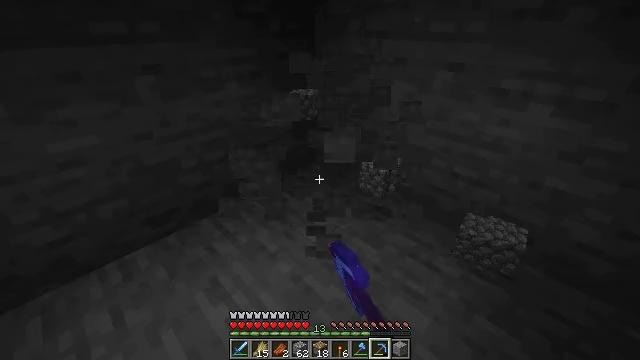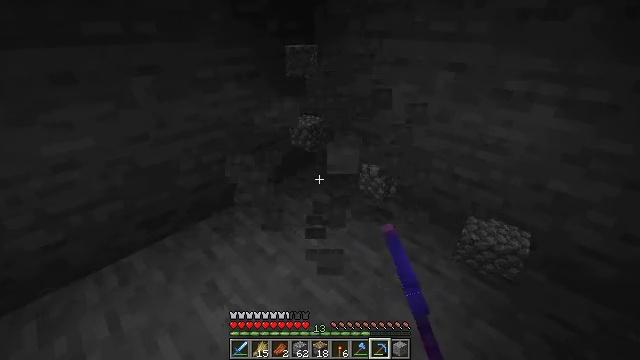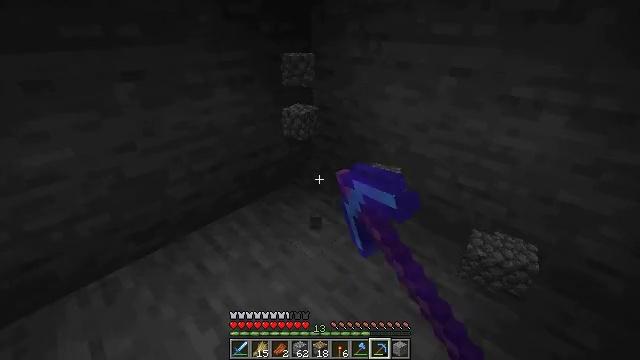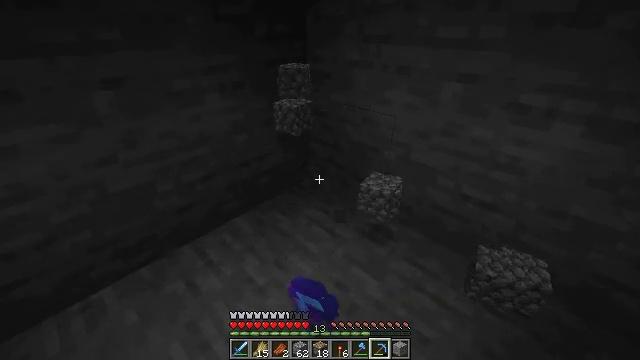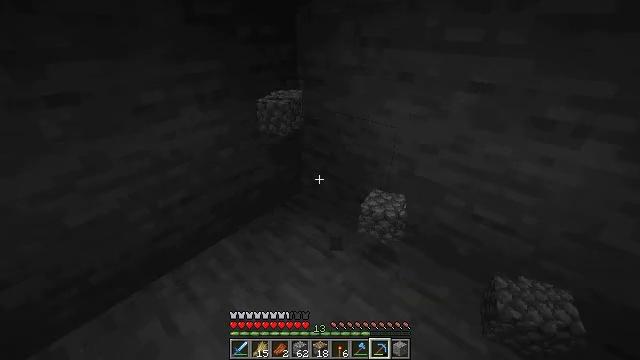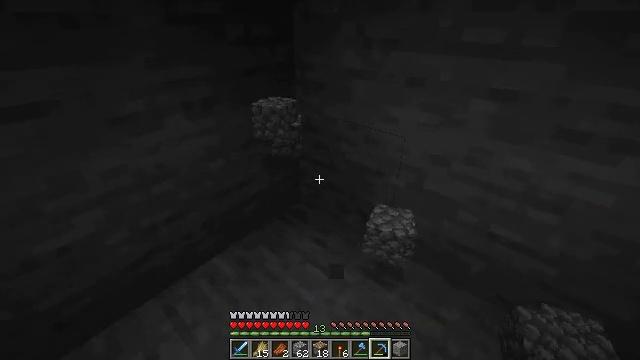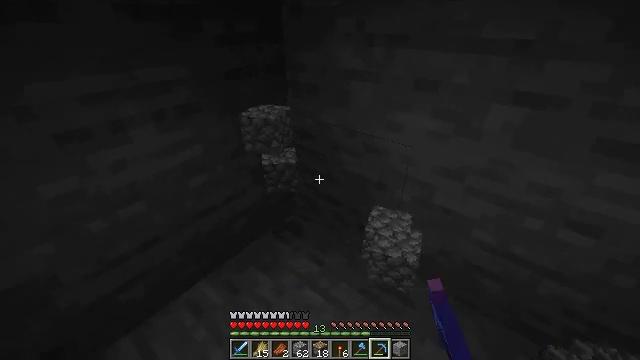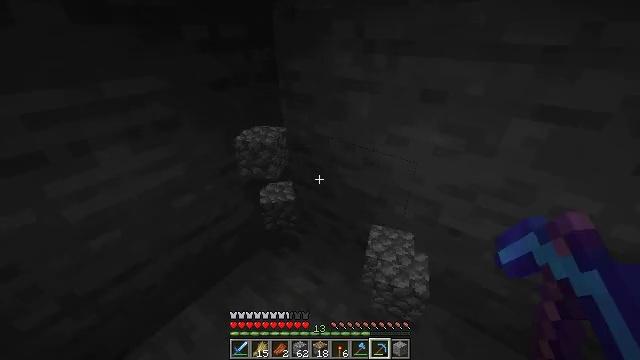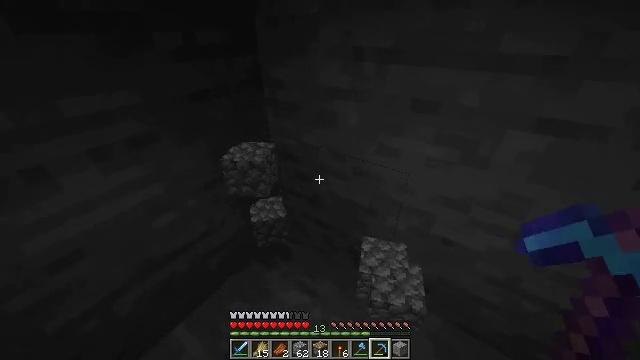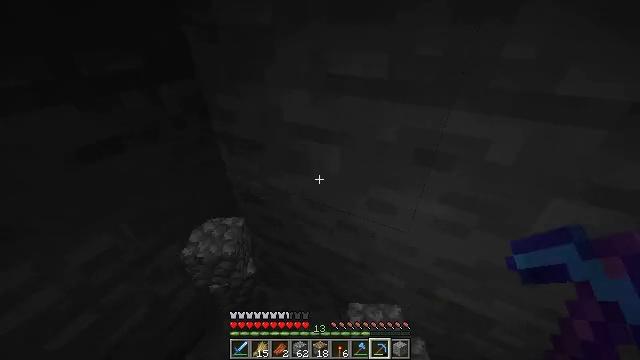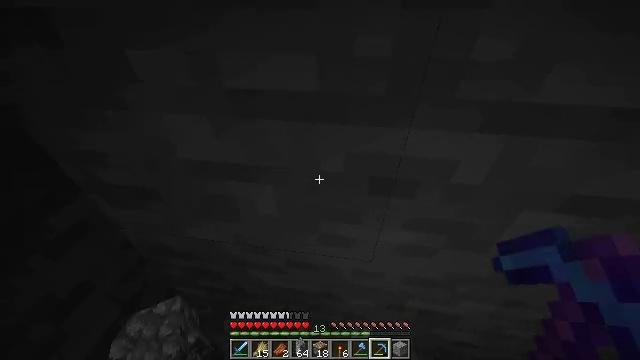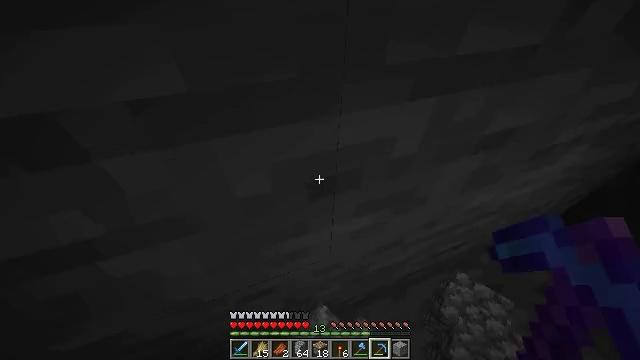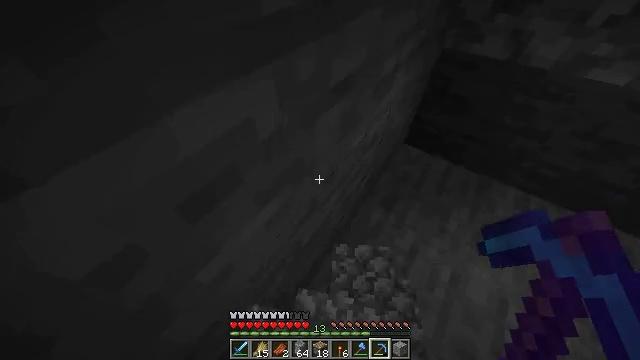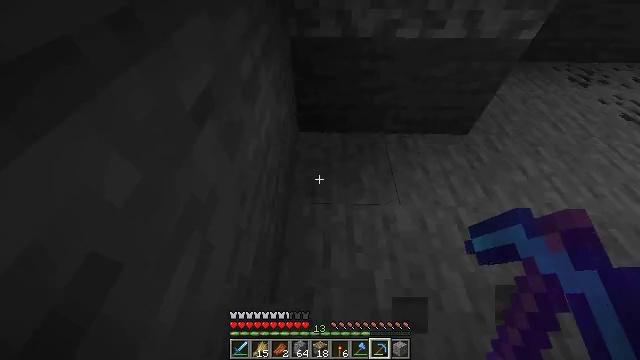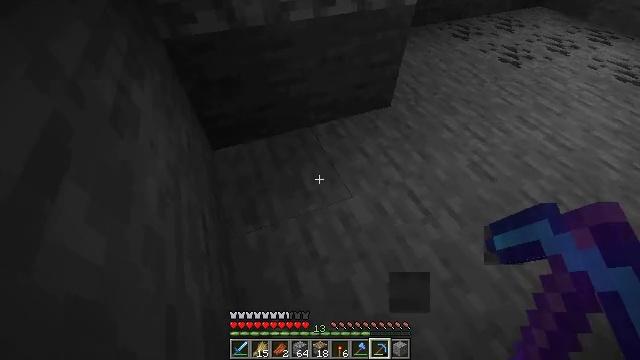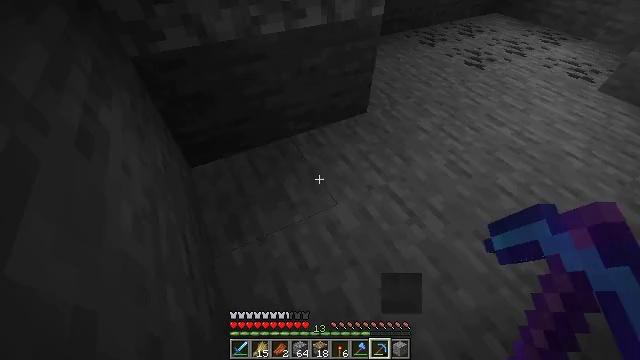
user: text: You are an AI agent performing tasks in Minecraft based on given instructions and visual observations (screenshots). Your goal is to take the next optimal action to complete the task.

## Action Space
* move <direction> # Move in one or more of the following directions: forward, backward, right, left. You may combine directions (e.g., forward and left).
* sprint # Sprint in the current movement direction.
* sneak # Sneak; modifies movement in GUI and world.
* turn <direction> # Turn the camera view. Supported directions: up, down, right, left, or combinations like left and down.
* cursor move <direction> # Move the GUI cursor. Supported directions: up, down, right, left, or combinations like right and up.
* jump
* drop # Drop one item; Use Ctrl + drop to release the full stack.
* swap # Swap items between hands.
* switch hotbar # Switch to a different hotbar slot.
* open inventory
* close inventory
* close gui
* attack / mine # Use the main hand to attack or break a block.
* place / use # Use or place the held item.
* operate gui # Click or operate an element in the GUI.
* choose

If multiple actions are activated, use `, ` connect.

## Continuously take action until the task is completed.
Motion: motion action
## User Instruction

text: Dig up the grass block for dirt.
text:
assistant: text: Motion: move forward, attack / mine
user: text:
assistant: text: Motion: move forward
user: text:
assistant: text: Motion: move forward
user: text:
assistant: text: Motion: move forward, turn right
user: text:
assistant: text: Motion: move forward
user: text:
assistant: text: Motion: move forward, sprint, turn right
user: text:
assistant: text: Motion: move forward, sprint, turn right
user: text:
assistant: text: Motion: move forward, sprint, turn right
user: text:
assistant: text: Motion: move forward, sprint, turn right and down
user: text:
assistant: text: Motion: move forward, sprint, turn right and down
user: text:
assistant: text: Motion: move forward, turn right and down
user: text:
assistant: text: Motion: move forward, turn right and down
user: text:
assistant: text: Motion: turn right
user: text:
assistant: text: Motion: turn right and up
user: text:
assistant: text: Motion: turn right and up
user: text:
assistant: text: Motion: turn right and up
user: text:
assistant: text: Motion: move forward, turn up
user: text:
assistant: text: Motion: move forward
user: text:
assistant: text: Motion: move forward
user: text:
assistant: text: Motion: move forward, turn right and up
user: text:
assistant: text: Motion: move forward, turn right and up
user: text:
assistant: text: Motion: turn right and up
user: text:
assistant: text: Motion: turn right and up
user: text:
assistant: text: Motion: turn right and up
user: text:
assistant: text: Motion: turn right and up
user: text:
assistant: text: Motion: turn right and up
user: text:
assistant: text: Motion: turn right and up
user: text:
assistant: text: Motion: turn right and up
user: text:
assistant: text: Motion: move forward, turn right
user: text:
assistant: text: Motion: move forward, turn left and up